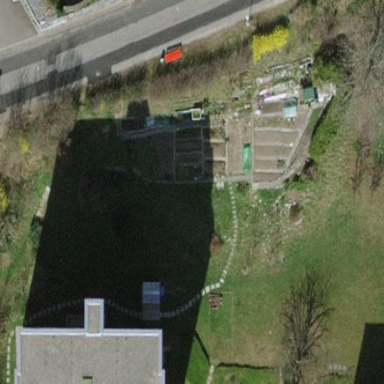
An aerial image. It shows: Plot within allotments.